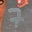
Label: 7